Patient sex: M
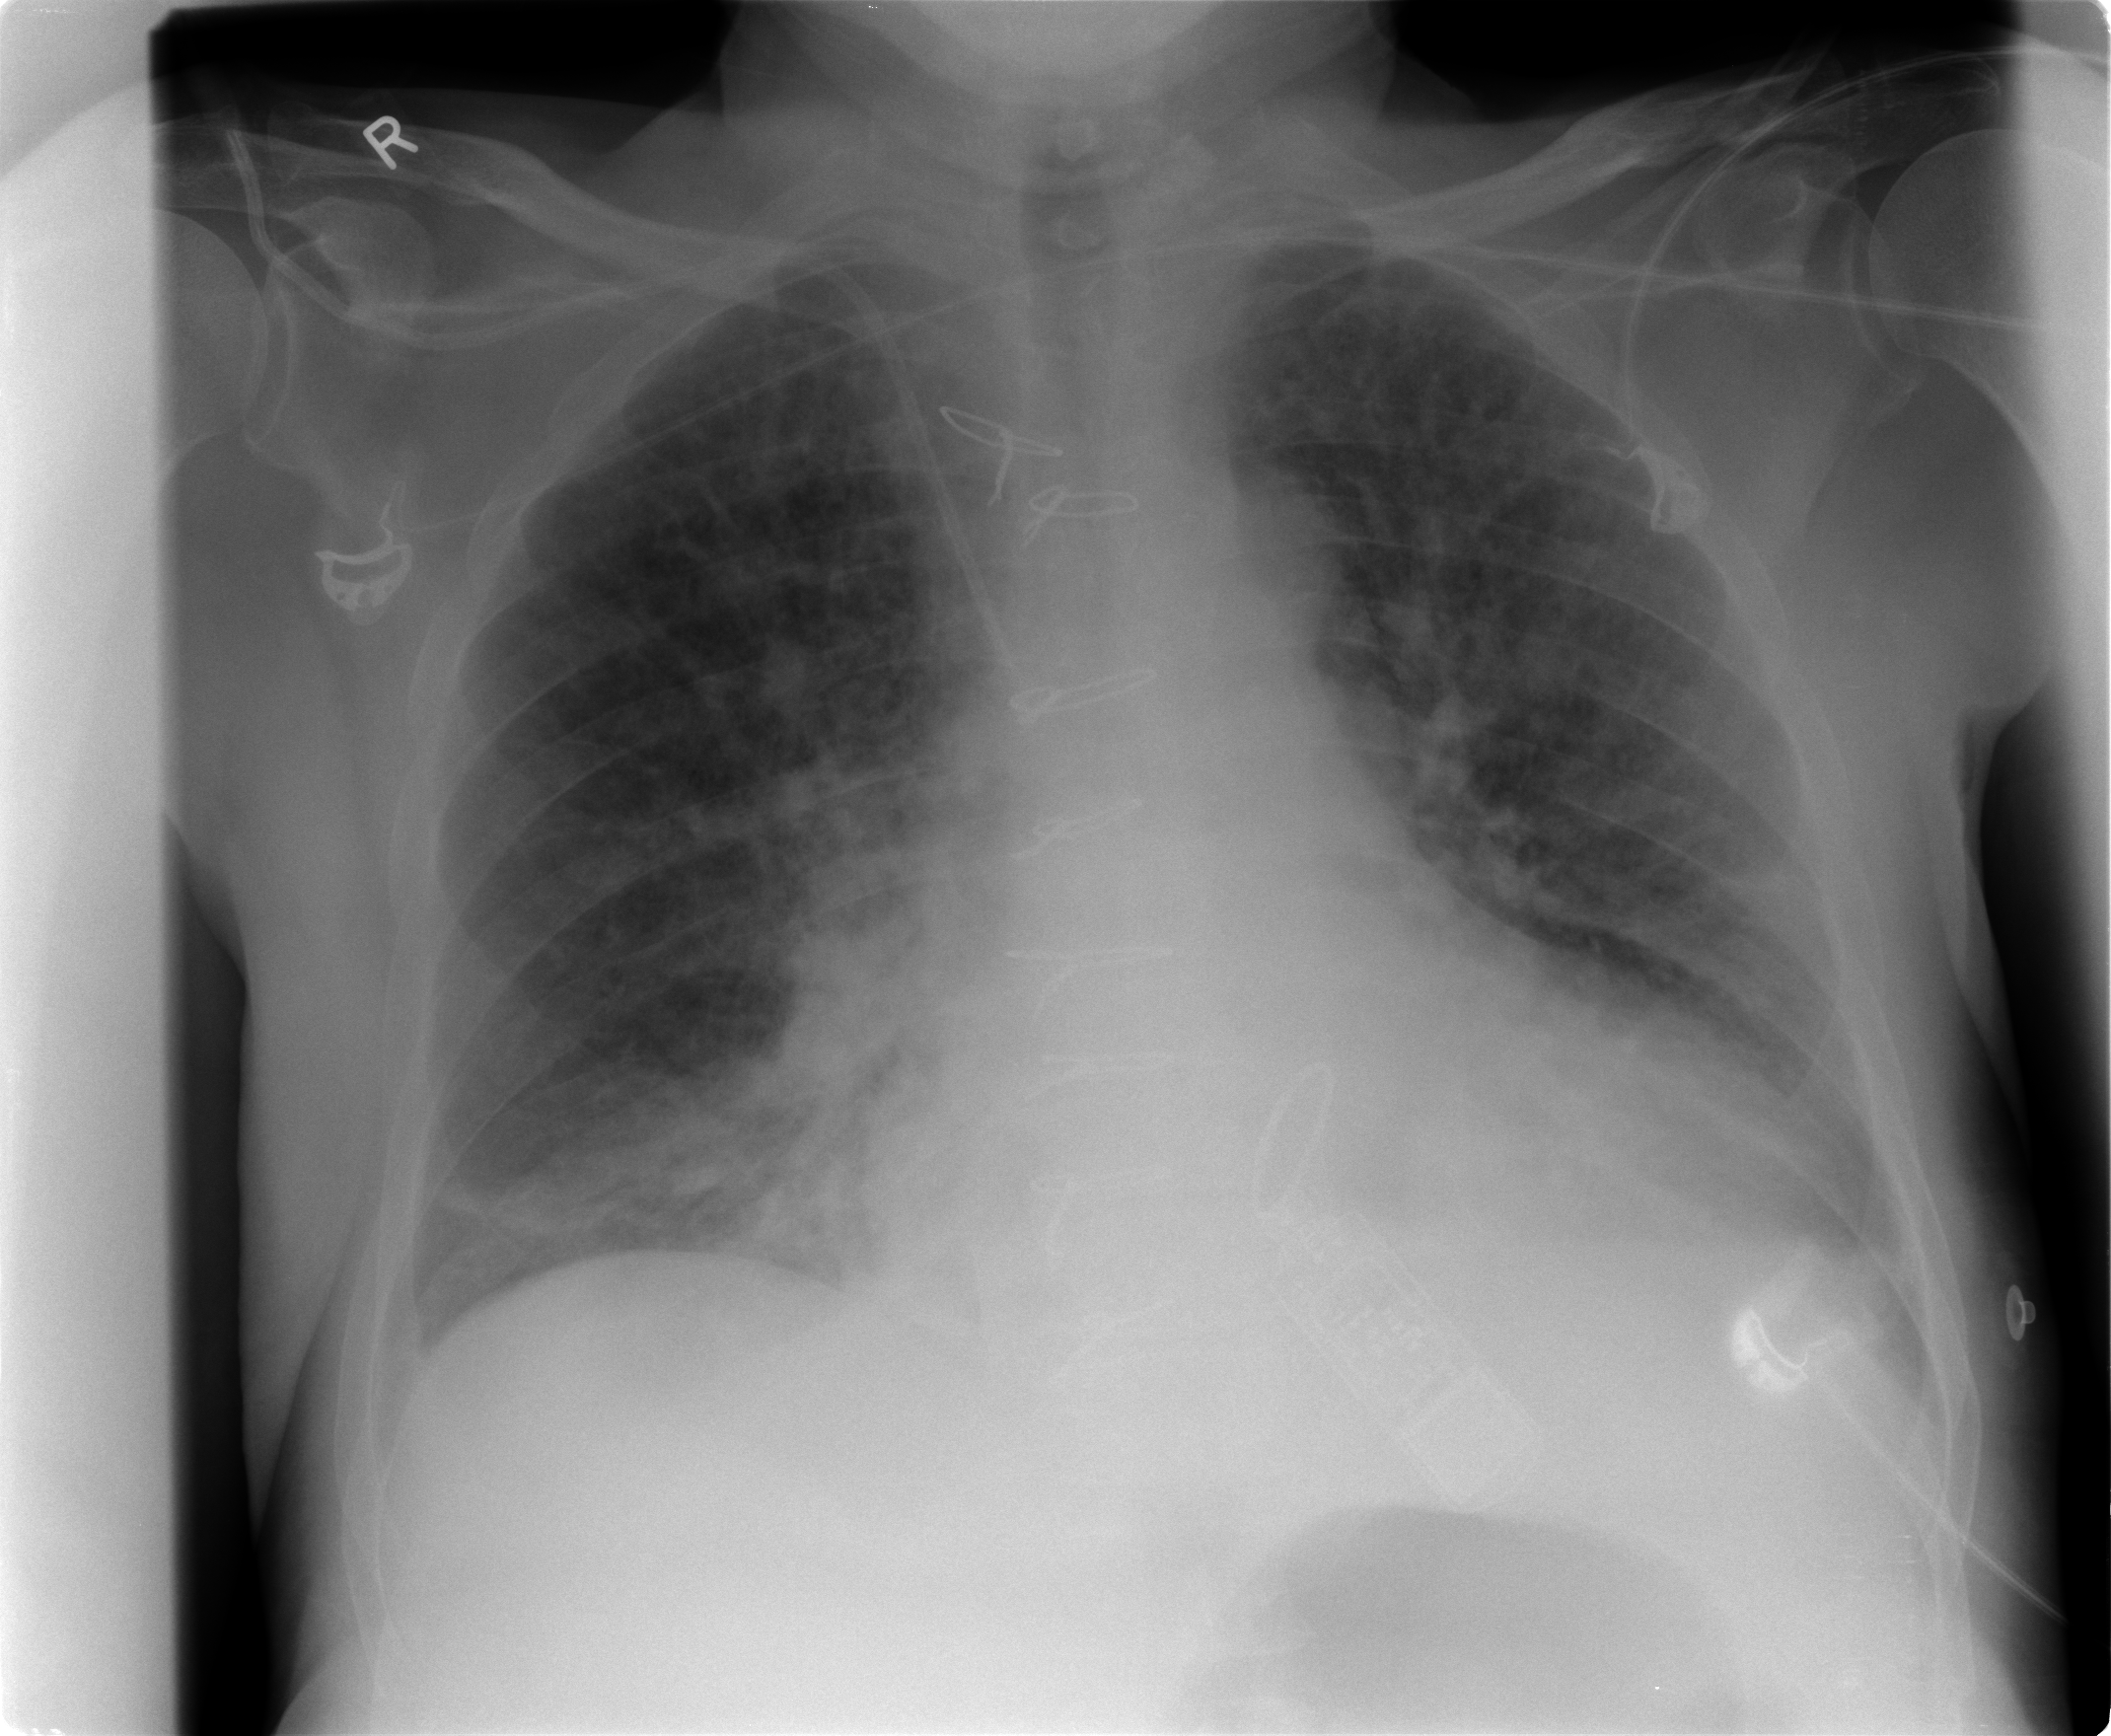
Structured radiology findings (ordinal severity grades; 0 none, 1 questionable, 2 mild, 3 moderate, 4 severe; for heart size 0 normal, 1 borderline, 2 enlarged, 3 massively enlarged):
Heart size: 2
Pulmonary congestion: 3
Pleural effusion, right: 1
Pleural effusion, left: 1
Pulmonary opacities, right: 2
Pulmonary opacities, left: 2
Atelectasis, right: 2
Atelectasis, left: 2